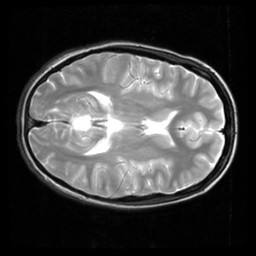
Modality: inplaneT2
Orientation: axial
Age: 19
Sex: female